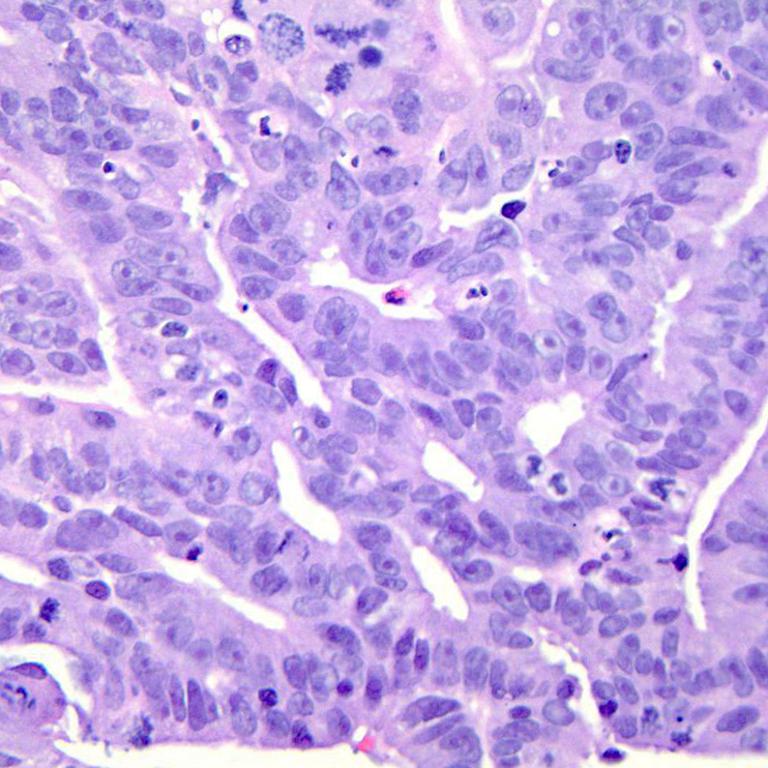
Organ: colon
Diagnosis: adenocarcinomas